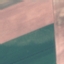
Land use / land cover: AnnualCrop